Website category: book
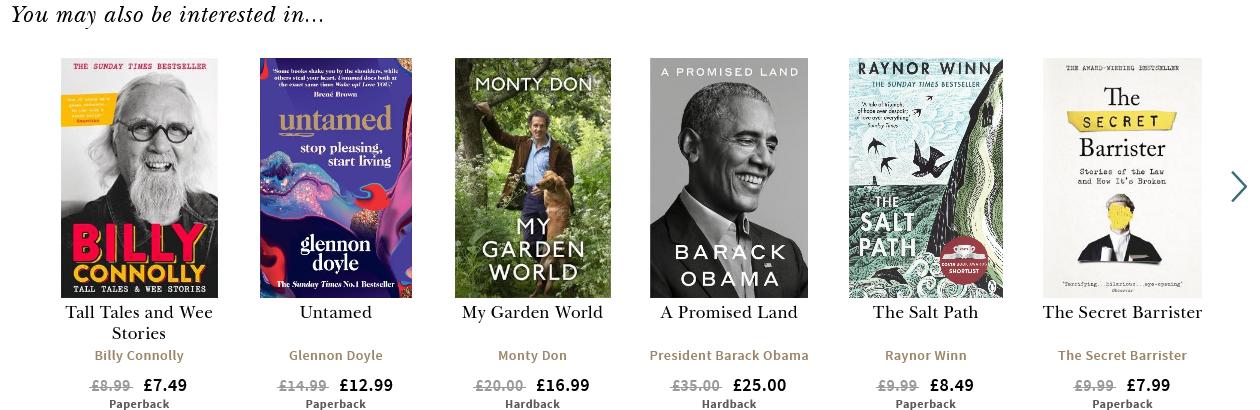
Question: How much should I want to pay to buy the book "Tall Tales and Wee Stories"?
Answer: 7.49

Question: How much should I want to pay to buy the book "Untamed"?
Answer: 12.99

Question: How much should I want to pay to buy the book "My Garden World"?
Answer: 16.99

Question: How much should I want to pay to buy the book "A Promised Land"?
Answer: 25.00

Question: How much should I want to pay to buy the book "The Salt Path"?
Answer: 8.49

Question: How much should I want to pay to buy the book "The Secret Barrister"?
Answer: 7.99

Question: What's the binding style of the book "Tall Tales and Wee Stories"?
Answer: Paperback

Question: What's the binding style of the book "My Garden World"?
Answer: Hardback

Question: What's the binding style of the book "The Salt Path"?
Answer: Paperback

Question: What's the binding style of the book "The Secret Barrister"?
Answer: Paperback

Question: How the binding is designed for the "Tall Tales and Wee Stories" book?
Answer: Paperback

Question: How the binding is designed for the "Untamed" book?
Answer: Paperback

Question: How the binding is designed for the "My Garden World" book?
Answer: Hardback

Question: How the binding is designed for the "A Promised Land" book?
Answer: Hardback

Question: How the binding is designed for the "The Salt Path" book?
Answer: Paperback

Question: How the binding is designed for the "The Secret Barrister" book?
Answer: Paperback

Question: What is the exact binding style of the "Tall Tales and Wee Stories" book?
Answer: Paperback

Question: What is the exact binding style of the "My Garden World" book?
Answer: Hardback

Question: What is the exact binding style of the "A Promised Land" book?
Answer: Hardback

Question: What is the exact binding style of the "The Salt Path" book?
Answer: Paperback

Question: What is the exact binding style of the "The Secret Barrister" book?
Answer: Paperback

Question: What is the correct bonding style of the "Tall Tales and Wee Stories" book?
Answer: Paperback

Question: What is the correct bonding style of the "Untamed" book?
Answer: Paperback

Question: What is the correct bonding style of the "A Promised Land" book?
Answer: Hardback

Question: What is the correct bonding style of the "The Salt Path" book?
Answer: Paperback

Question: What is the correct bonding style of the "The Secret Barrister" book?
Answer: Paperback

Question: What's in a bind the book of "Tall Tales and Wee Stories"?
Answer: Paperback

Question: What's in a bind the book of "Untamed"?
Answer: Paperback

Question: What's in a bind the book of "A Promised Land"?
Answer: Hardback

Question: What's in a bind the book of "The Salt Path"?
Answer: Paperback

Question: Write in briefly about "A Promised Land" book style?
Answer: Hardback

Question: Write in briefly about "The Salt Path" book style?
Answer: Paperback

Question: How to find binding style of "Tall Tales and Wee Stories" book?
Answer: Paperback

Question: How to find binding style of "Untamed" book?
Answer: Paperback

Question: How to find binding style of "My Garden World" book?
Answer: Hardback

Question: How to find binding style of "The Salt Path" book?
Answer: Paperback

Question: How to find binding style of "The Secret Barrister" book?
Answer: Paperback